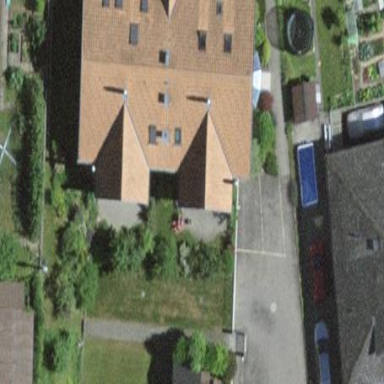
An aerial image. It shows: Residential building.